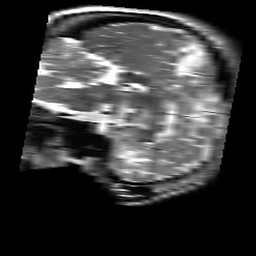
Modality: T2w
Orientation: sagittal
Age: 33
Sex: female
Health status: healthy
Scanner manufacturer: siemens
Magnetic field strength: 3 T
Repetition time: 4.01 s
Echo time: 0.116 s